Question: Right now I am only seeing this:

I've checked my logs and couldn't find any reason for this failure.
I've written test cases to verify that this query returns status code 200
How can I find out what's causing this?
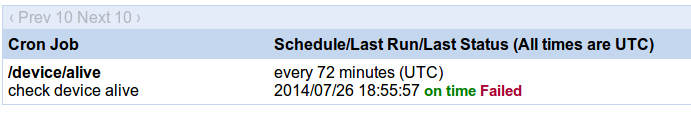
Answer: If you dig deep enough, the log entry is actually DEBUG not ERROR or anything.
0.1.0.1 - - <URL>" "saslkdalskdn.appspot.com" ms=6 cpu_ms=0 cpm_usd=0.000010 ...